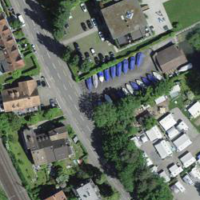
EUNIS habitat code: 54
Species observed at this site:
Aegopodium podagraria
Xylocopa violacea
Daucus carota